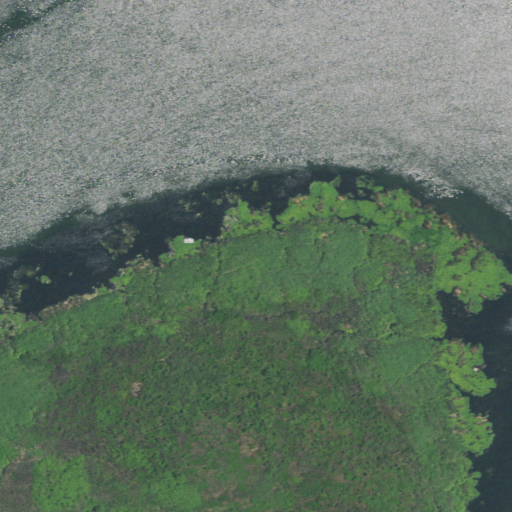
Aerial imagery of cape in California named Mandeville Point containing open water, woody wetlands, and herbaceous wetlands